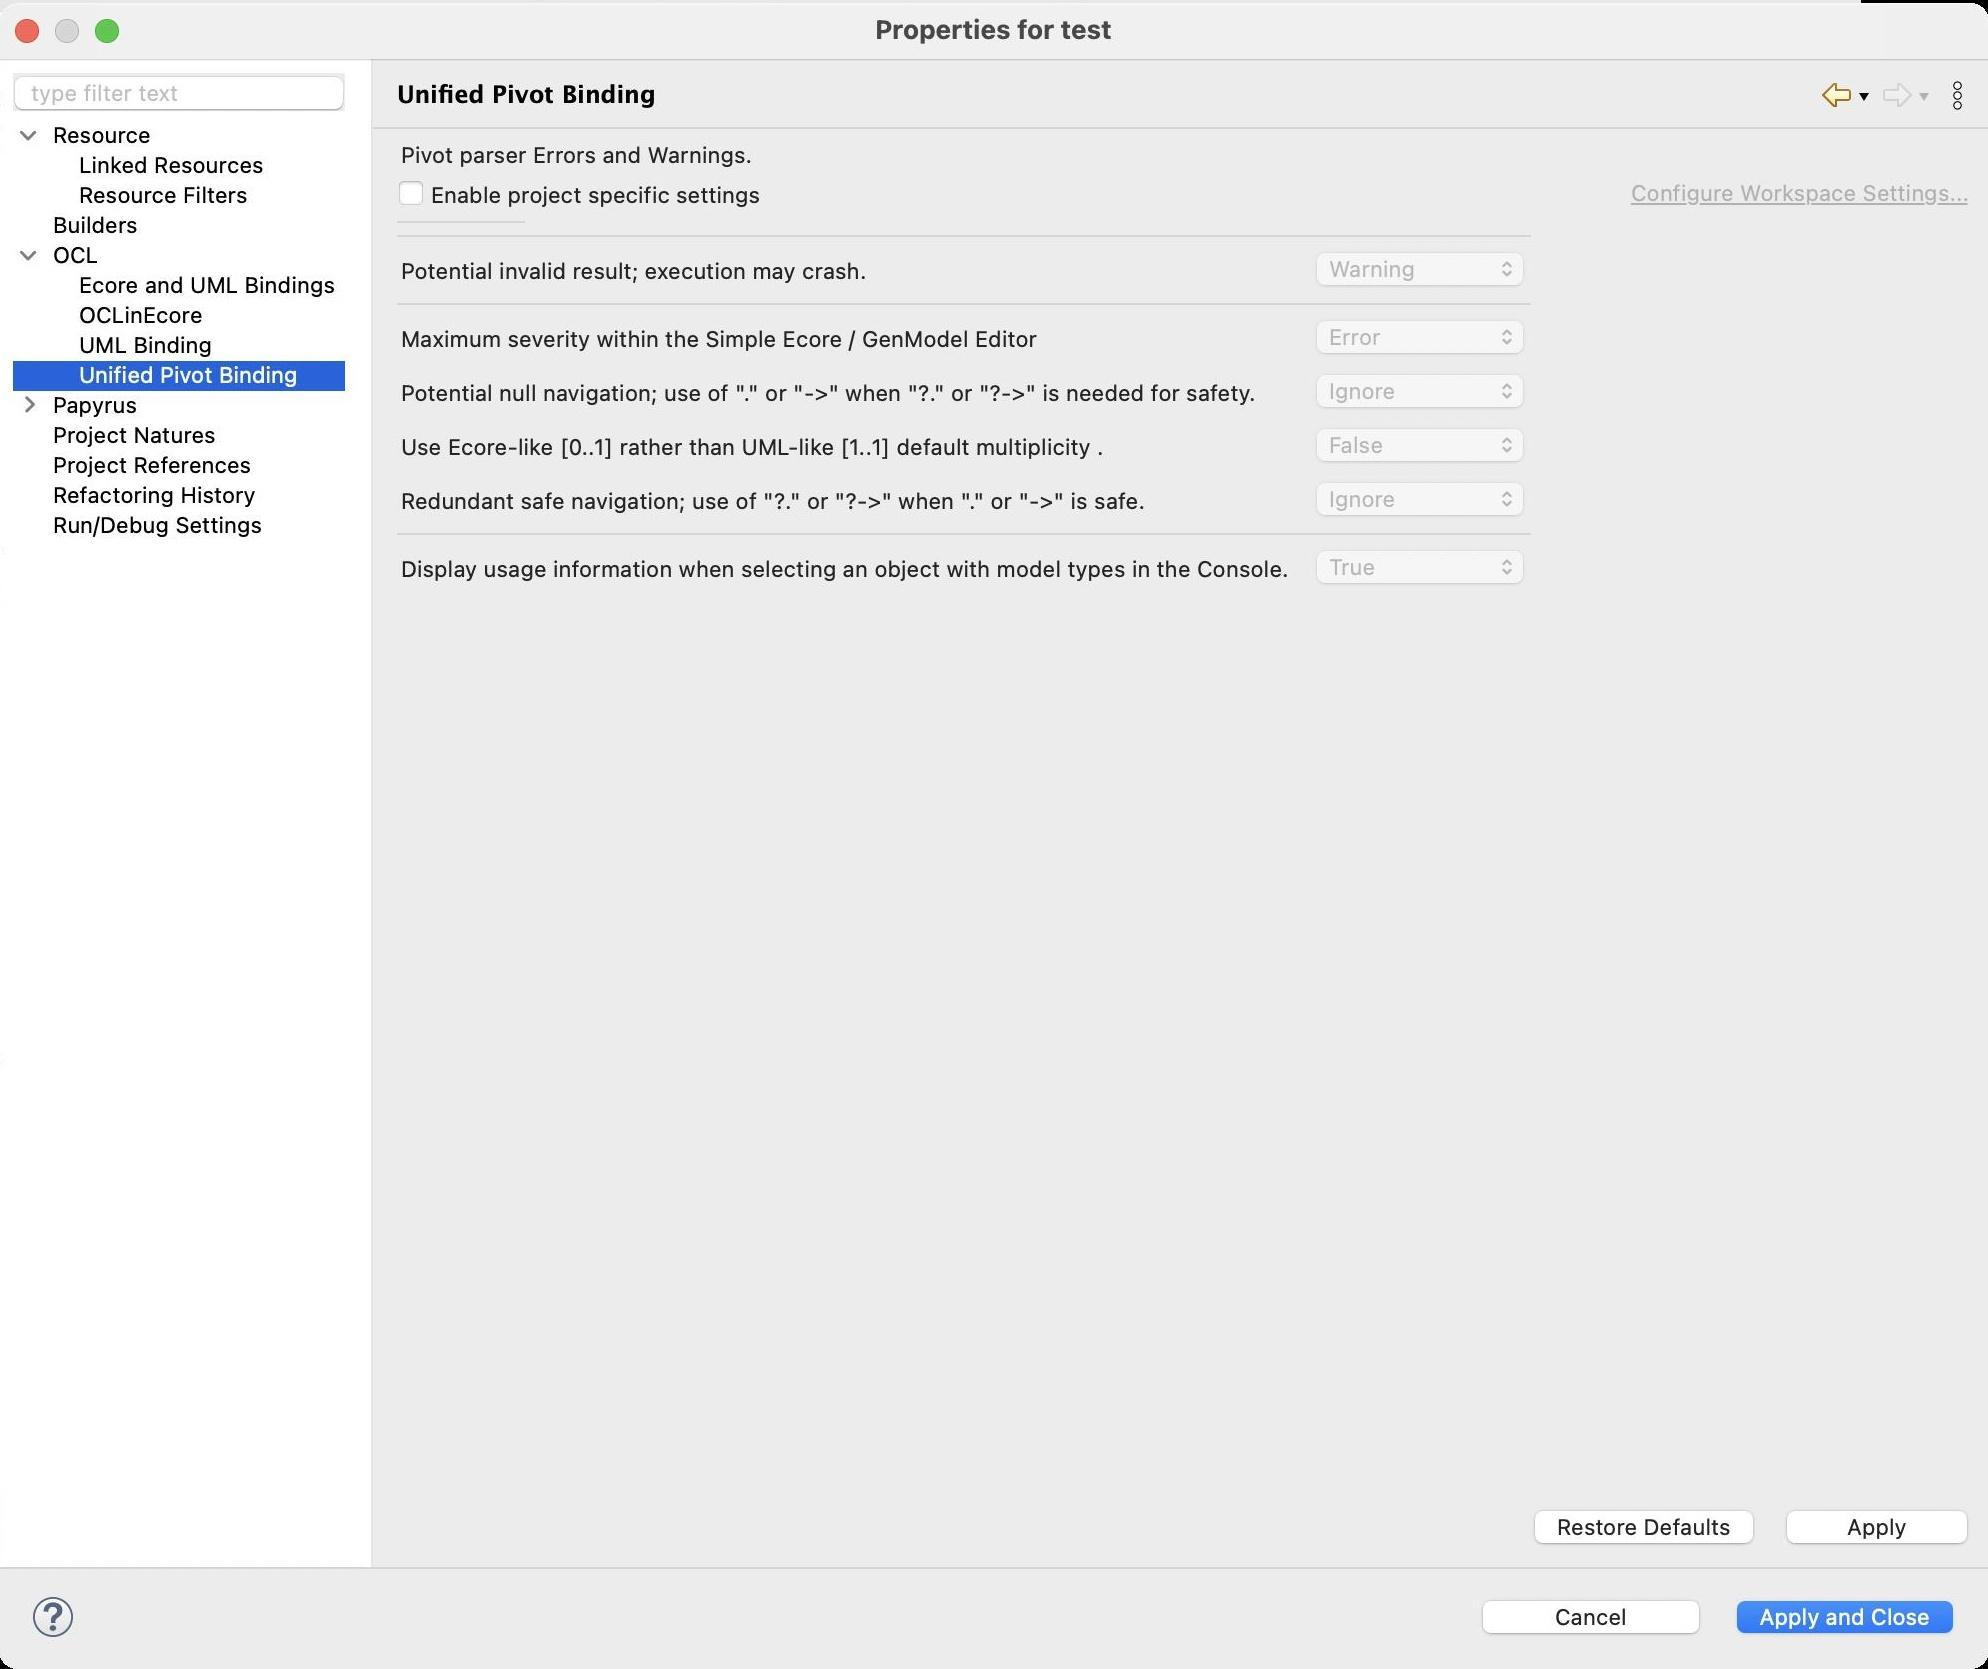
Accessibility tree:
{"name": "Properties_for_test", "role": "AXWindow", "description": null, "role_description": "standard window", "value": null, "position": "370.00;136.00", "size": "995;833", "children": [{"name": "Apply_and_Close", "role": "AXButton", "description": null, "role_description": "button", "value": null, "position": "863.00;795.00", "size": "120;27", "children": []}, {"name": "Cancel", "role": "AXButton", "description": null, "role_description": "button", "value": null, "position": "736.00;795.00", "size": "120;27", "children": []}, {"name": null, "role": "AXToolbar", "description": null, "role_description": "toolbar", "value": null, "position": "12.00;793.00", "size": "30;30", "children": [{"name": "Help", "role": "AXCheckBox", "description": null, "role_description": "checkbox", "value": 0, "position": "12.00;793.00", "size": "30;30", "children": []}]}, {"name": null, "role": "AXScrollArea", "description": null, "role_description": "scroll area", "value": null, "position": "199.00;69.00", "size": "791;708", "children": [{"name": "Apply", "role": "AXButton", "description": null, "role_description": "button", "value": null, "position": "888.00;750.00", "size": "102;27", "children": []}, {"name": "Restore_Defaults", "role": "AXButton", "description": null, "role_description": "button", "value": null, "position": "762.00;750.00", "size": "121;27", "children": []}, {"name": null, "role": "AXPopUpButton", "description": null, "role_description": "pop up button", "value": "True", "position": "655.00;272.00", "size": "111;22", "children": []}, {"name": null, "role": "AXStaticText", "description": null, "role_description": "text", "value": "Display usage information when selecting an object with model types in the Console.", "position": "199.00;276.00", "size": "448;14", "children": []}, {"name": null, "role": "AXPopUpButton", "description": null, "role_description": "pop up button", "value": "Ignore", "position": "655.00;238.00", "size": "111;22", "children": []}, {"name": null, "role": "AXStaticText", "description": null, "role_description": "text", "value": "Redundant safe navigation; use of \"?.\" or \"?->\" when \".\" or \"->\" is safe.", "position": "199.00;242.00", "size": "377;14", "children": []}, {"name": null, "role": "AXPopUpButton", "description": null, "role_description": "pop up button", "value": "False", "position": "655.00;211.00", "size": "111;22", "children": []}, {"name": null, "role": "AXStaticText", "description": null, "role_description": "text", "value": "Use Ecore-like [0..1] rather than UML-like [1..1] default multiplicity .", "position": "199.00;215.00", "size": "356;14", "children": []}, {"name": null, "role": "AXPopUpButton", "description": null, "role_description": "pop up button", "value": "Ignore", "position": "655.00;184.00", "size": "111;22", "children": []}, {"name": null, "role": "AXStaticText", "description": null, "role_description": "text", "value": "Potential null navigation; use of \".\" or \"->\" when \"?.\" or \"?->\" is needed for safety.", "position": "199.00;188.00", "size": "432;14", "children": []}, {"name": null, "role": "AXPopUpButton", "description": null, "role_description": "pop up button", "value": "Error", "position": "655.00;157.00", "size": "111;22", "children": []}, {"name": null, "role": "AXStaticText", "description": null, "role_description": "text", "value": "Maximum severity within the Simple Ecore / GenModel Editor", "position": "199.00;161.00", "size": "323;14", "children": []}, {"name": null, "role": "AXPopUpButton", "description": null, "role_description": "pop up button", "value": "Warning", "position": "655.00;123.00", "size": "111;22", "children": []}, {"name": null, "role": "AXStaticText", "description": null, "role_description": "text", "value": "Potential invalid result; execution may crash.", "position": "199.00;127.00", "size": "237;14", "children": []}, {"name": null, "role": "AXScrollArea", "description": null, "role_description": "scroll area", "value": null, "position": "814.00;88.00", "size": "176;15", "children": [{"name": null, "role": "AXTextArea", "description": null, "role_description": "text entry area", "value": "Configure Workspace Settings...", "position": "814.00;88.00", "size": "176;15", "children": [{"name": "Configure_Workspace_Settings...", "role": "AXLink", "description": null, "role_description": "hyperlink", "value": null, "position": "816.00;88.00", "size": "169;13", "children": []}]}]}, {"name": "Enable_project_specific_settings", "role": "AXCheckBox", "description": null, "role_description": "checkbox", "value": 0, "position": "199.00;88.00", "size": "610;16", "children": []}, {"name": null, "role": "AXStaticText", "description": null, "role_description": "text", "value": "Pivot parser Errors and Warnings.", "position": "199.00;69.00", "size": "791;14", "children": []}]}, {"name": null, "role": "AXToolbar", "description": "", "role_description": "toolbar", "value": null, "position": "908.00;35.00", "size": "82;22", "children": [{"name": "Back_to_UML_Binding", "role": "AXMenuButton", "description": null, "role_description": "menu button", "value": null, "position": "908.00;35.00", "size": "22;22", "children": []}, {"name": "Forward", "role": "AXMenuButton", "description": null, "role_description": "menu button", "value": null, "position": "938.00;35.00", "size": "22;22", "children": []}, {"name": "Additional_Dialog_Actions", "role": "AXButton", "description": null, "role_description": "button", "value": null, "position": "968.00;35.00", "size": "22;22", "children": []}]}, {"name": null, "role": "AXStaticText", "description": "", "role_description": "text", "value": "Unified Pivot Binding", "position": "196.00;35.00", "size": "705;21", "children": []}, {"name": null, "role": "AXSplitter", "description": null, "role_description": "splitter", "value": 180, "position": "180.00;28.00", "size": "5;754", "children": []}, {"name": null, "role": "AXScrollArea", "description": null, "role_description": "scroll area", "value": null, "position": "7.00;59.00", "size": "166;723", "children": [{"name": null, "role": "AXOutline", "description": null, "role_description": "outline", "value": null, "position": "7.00;59.00", "size": "166;723", "children": [{"name": null, "role": "AXRow", "description": null, "role_description": "outline row", "value": null, "position": "7.00;59.00", "size": "166;15", "children": [{"name": null, "role": "AXGroup", "description": null, "role_description": "group", "value": null, "position": "7.00;59.00", "size": "162;15", "children": [{"name": null, "role": "AXDisclosureTriangle", "description": null, "role_description": "disclosure triangle", "value": 1, "position": "9.00;59.00", "size": "12;14", "children": []}, {"name": null, "role": "AXStaticText", "description": null, "role_description": "text", "value": "Resource", "position": "25.00;59.00", "size": "143;14", "children": []}]}]}, {"name": null, "role": "AXRow", "description": null, "role_description": "outline row", "value": null, "position": "7.00;74.00", "size": "166;15", "children": [{"name": null, "role": "AXStaticText", "description": null, "role_description": "text", "value": "Linked Resources", "position": "38.00;74.00", "size": "130;14", "children": []}]}, {"name": null, "role": "AXRow", "description": null, "role_description": "outline row", "value": null, "position": "7.00;89.00", "size": "166;15", "children": [{"name": null, "role": "AXStaticText", "description": null, "role_description": "text", "value": "Resource Filters", "position": "38.00;89.00", "size": "130;14", "children": []}]}, {"name": null, "role": "AXRow", "description": null, "role_description": "outline row", "value": null, "position": "7.00;104.00", "size": "166;15", "children": [{"name": null, "role": "AXStaticText", "description": null, "role_description": "text", "value": "Builders", "position": "25.00;104.00", "size": "143;14", "children": []}]}, {"name": null, "role": "AXRow", "description": null, "role_description": "outline row", "value": null, "position": "7.00;119.00", "size": "166;15", "children": [{"name": null, "role": "AXGroup", "description": null, "role_description": "group", "value": null, "position": "7.00;119.00", "size": "162;15", "children": [{"name": null, "role": "AXDisclosureTriangle", "description": null, "role_description": "disclosure triangle", "value": 1, "position": "9.00;119.00", "size": "12;14", "children": []}, {"name": null, "role": "AXStaticText", "description": null, "role_description": "text", "value": "OCL", "position": "25.00;119.00", "size": "143;14", "children": []}]}]}, {"name": null, "role": "AXRow", "description": null, "role_description": "outline row", "value": null, "position": "7.00;134.00", "size": "166;15", "children": [{"name": null, "role": "AXStaticText", "description": null, "role_description": "text", "value": "Ecore and UML Bindings", "position": "38.00;134.00", "size": "130;14", "children": []}]}, {"name": null, "role": "AXRow", "description": null, "role_description": "outline row", "value": null, "position": "7.00;149.00", "size": "166;15", "children": [{"name": null, "role": "AXStaticText", "description": null, "role_description": "text", "value": "OCLinEcore", "position": "38.00;149.00", "size": "130;14", "children": []}]}, {"name": null, "role": "AXRow", "description": null, "role_description": "outline row", "value": null, "position": "7.00;164.00", "size": "166;15", "children": [{"name": null, "role": "AXStaticText", "description": null, "role_description": "text", "value": "UML Binding", "position": "38.00;164.00", "size": "130;14", "children": []}]}, {"name": null, "role": "AXRow", "description": null, "role_description": "outline row", "value": null, "position": "7.00;179.00", "size": "166;15", "children": [{"name": null, "role": "AXStaticText", "description": null, "role_description": "text", "value": "Unified Pivot Binding", "position": "38.00;179.00", "size": "130;14", "children": []}]}, {"name": null, "role": "AXRow", "description": null, "role_description": "outline row", "value": null, "position": "7.00;194.00", "size": "166;15", "children": [{"name": null, "role": "AXGroup", "description": null, "role_description": "group", "value": null, "position": "7.00;194.00", "size": "162;15", "children": [{"name": null, "role": "AXDisclosureTriangle", "description": null, "role_description": "disclosure triangle", "value": 0, "position": "9.00;194.00", "size": "12;14", "children": []}, {"name": null, "role": "AXStaticText", "description": null, "role_description": "text", "value": "Papyrus", "position": "25.00;194.00", "size": "143;14", "children": []}]}]}, {"name": null, "role": "AXRow", "description": null, "role_description": "outline row", "value": null, "position": "7.00;209.00", "size": "166;15", "children": [{"name": null, "role": "AXStaticText", "description": null, "role_description": "text", "value": "Project Natures", "position": "25.00;209.00", "size": "143;14", "children": []}]}, {"name": null, "role": "AXRow", "description": null, "role_description": "outline row", "value": null, "position": "7.00;224.00", "size": "166;15", "children": [{"name": null, "role": "AXStaticText", "description": null, "role_description": "text", "value": "Project References", "position": "25.00;224.00", "size": "143;14", "children": []}]}, {"name": null, "role": "AXRow", "description": null, "role_description": "outline row", "value": null, "position": "7.00;239.00", "size": "166;15", "children": [{"name": null, "role": "AXStaticText", "description": null, "role_description": "text", "value": "Refactoring History", "position": "25.00;239.00", "size": "143;14", "children": []}]}, {"name": null, "role": "AXRow", "description": null, "role_description": "outline row", "value": null, "position": "7.00;254.00", "size": "166;15", "children": [{"name": null, "role": "AXStaticText", "description": null, "role_description": "text", "value": "Run/Debug Settings", "position": "25.00;254.00", "size": "143;14", "children": []}]}, {"name": null, "role": "AXColumn", "description": null, "role_description": "column", "value": null, "position": "7.00;59.00", "size": "162;723", "children": []}]}]}, {"name": "type_filter_text", "role": "AXTextField", "description": null, "role_description": "search text field", "value": "", "position": "7.00;35.00", "size": "166;19", "children": []}, {"name": null, "role": "AXButton", "description": null, "role_description": "close button", "value": null, "position": "7.00;6.00", "size": "14;16", "children": []}, {"name": null, "role": "AXButton", "description": null, "role_description": "zoom button", "value": null, "position": "47.00;6.00", "size": "14;16", "children": [{"name": null, "role": "AXGroup", "description": null, "role_description": "group", "value": null, "position": "47.00;6.00", "size": "14;16", "children": [{"name": null, "role": "AXGroup", "description": null, "role_description": "group", "value": null, "position": "47.00;6.00", "size": "14;16", "children": []}]}]}, {"name": null, "role": "AXButton", "description": null, "role_description": "minimize button", "value": null, "position": "27.00;6.00", "size": "14;16", "children": []}, {"name": null, "role": "AXStaticText", "description": null, "role_description": "text", "value": "Properties for test", "position": "436.00;5.00", "size": "123;16", "children": []}]}